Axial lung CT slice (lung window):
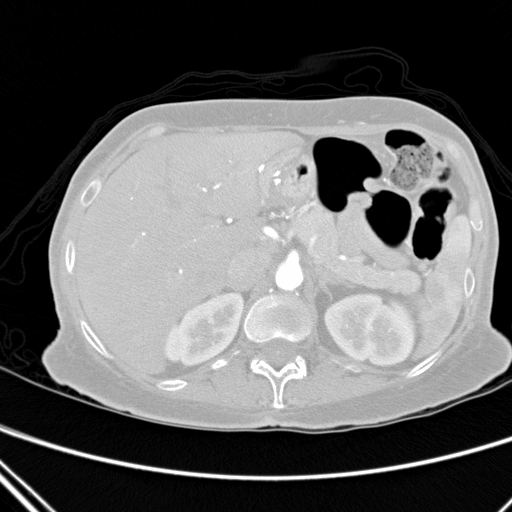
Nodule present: no